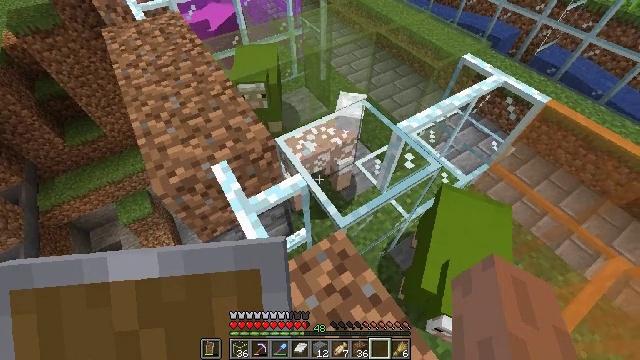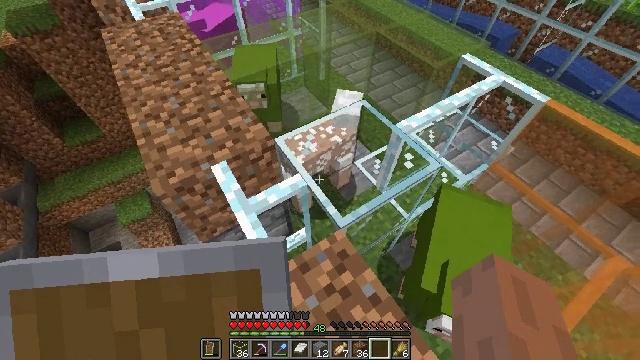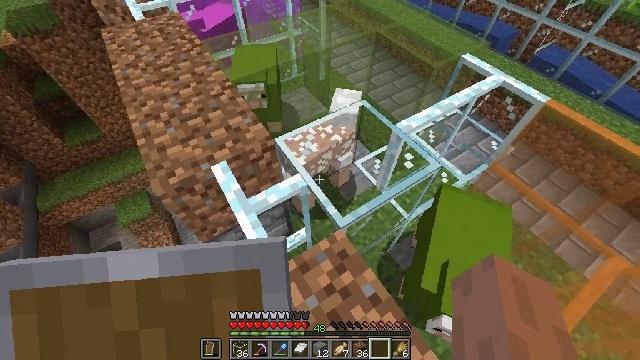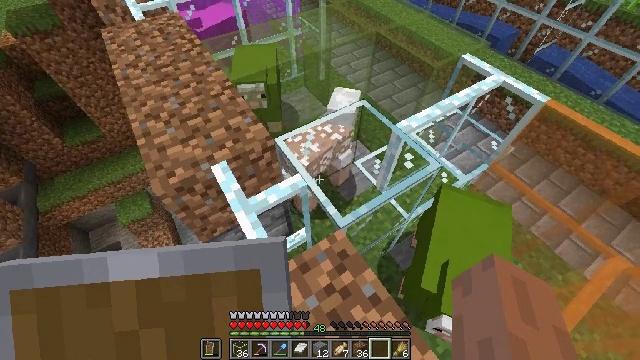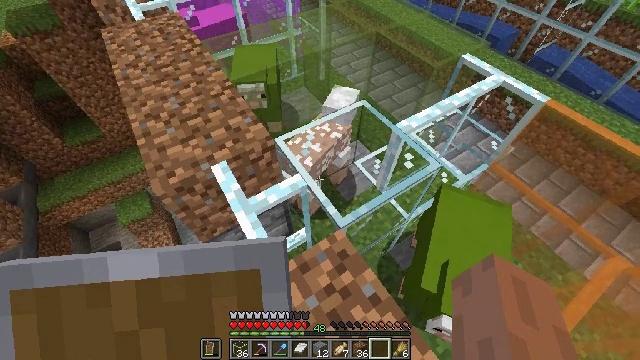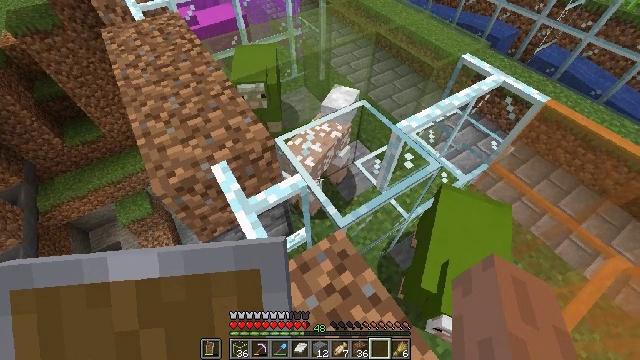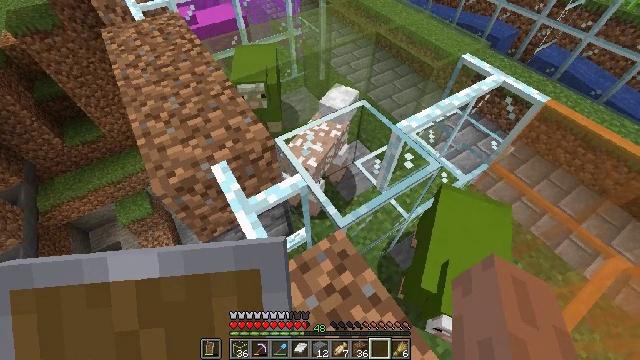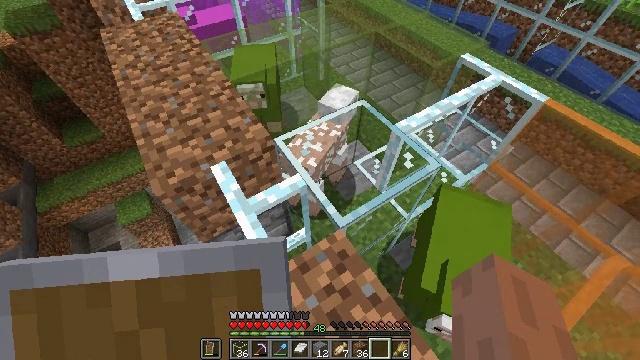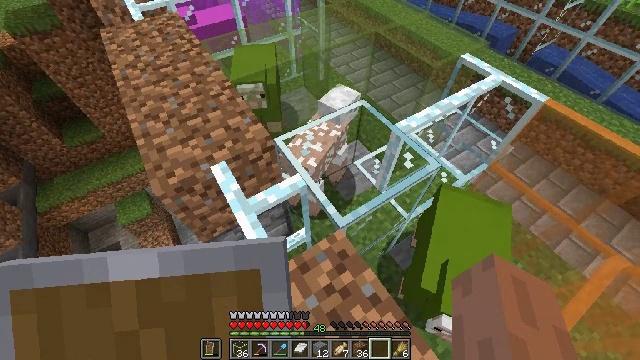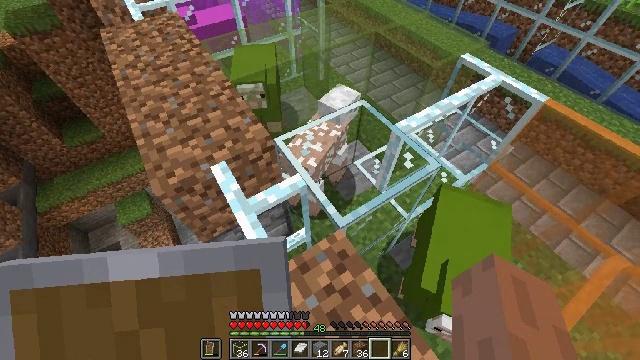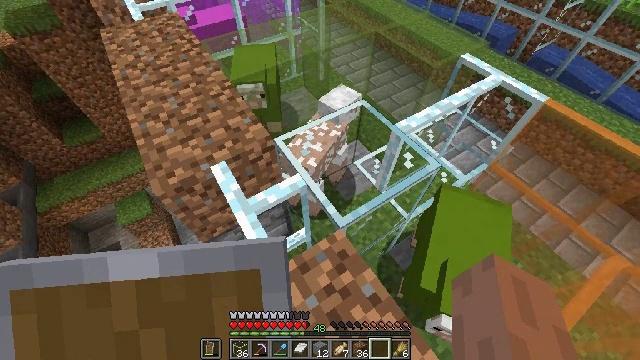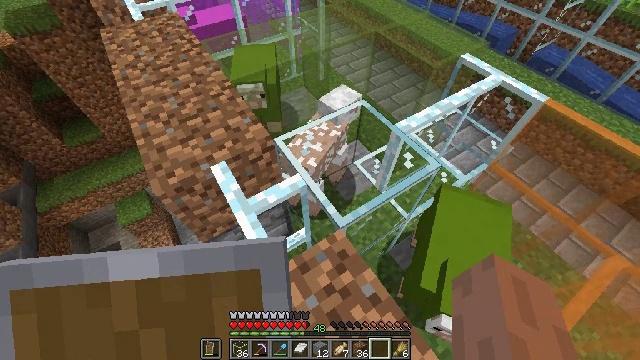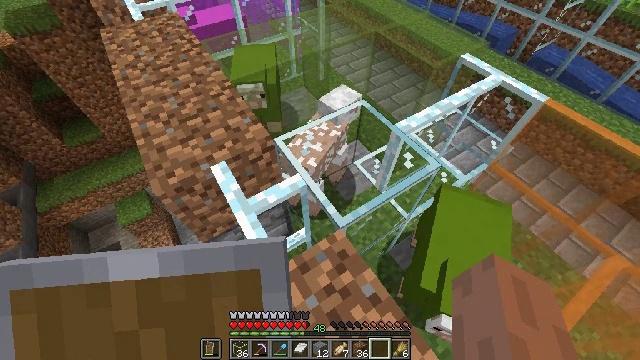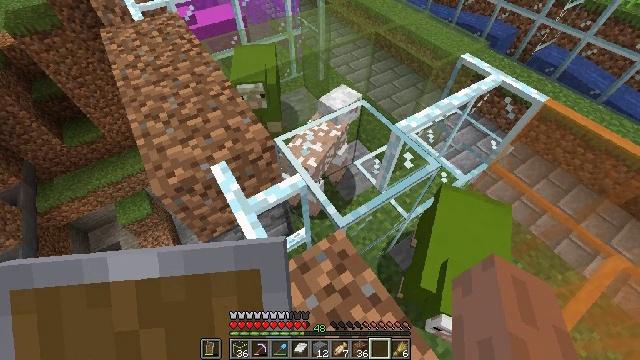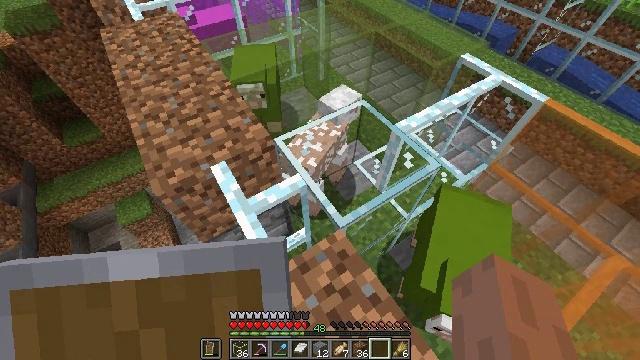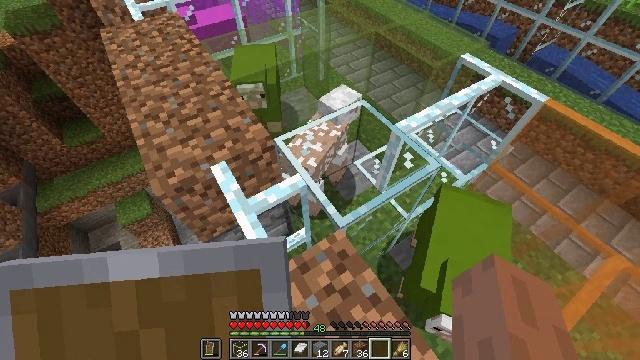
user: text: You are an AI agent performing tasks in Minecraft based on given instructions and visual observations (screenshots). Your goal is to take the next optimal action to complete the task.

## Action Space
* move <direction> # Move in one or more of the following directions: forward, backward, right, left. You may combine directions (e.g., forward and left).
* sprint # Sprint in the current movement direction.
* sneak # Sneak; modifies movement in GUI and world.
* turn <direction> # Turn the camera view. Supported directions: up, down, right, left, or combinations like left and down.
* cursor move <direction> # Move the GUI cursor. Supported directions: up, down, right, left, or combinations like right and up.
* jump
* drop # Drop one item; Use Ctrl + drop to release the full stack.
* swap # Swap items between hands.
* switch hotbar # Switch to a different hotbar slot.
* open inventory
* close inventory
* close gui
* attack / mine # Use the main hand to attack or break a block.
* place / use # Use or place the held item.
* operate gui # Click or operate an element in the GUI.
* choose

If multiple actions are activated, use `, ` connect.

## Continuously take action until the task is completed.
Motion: motion action
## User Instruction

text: Destroy the glass pane to clear a path.
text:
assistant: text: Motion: no_op
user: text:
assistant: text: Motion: no_op
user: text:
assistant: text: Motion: no_op
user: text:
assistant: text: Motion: no_op
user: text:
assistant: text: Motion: no_op
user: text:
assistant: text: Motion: no_op
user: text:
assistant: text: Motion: no_op
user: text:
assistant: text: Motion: no_op
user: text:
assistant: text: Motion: no_op
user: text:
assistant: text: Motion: no_op
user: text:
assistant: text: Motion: no_op
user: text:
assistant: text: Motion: no_op
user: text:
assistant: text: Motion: no_op
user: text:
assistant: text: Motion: no_op
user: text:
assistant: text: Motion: no_op
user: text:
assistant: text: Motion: no_op
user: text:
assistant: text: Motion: no_op
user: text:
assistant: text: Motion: no_op
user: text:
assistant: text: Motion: no_op
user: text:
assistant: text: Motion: no_op
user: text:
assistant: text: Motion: no_op
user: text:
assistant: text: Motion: no_op
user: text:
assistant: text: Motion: no_op
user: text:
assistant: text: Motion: no_op
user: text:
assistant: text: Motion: no_op
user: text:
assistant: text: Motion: no_op
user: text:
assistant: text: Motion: no_op
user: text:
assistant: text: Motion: no_op
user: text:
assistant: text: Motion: no_op
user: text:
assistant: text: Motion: no_op